Question: When I use "Input Text" to input text in the textbox, sometimes it will occur some error?

But, I just change the "Input Text" to the "Press keys" it will work normally.
Note: XPATH is correct.
Selenium doc:
Input Text-> Types the given text into the text field identified by locator.
Press keys-> Simulates the user pressing key(s) to an element or on the active browser.
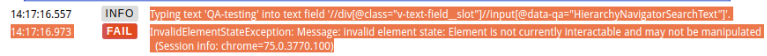
Answer: Basically they are almost identical. Robot Framework uses <URL> that wraps web driver with the keywords "shell". Below you can find some snippet that spots the relevant code from there:
'''
def _input_text_into_text_field(self, locator, text, clear):
element = self.find_element(locator)
if is_truthy(clear):
element.clear()
element.send_keys(text)
def _press_keys(self, locator, parsed_keys):
if is_truthy(locator):
element = self.find_element(locator)
else:
element = None
for parsed_key in parsed_keys:
actions = ActionChains(self.driver)
special_keys = []
for key in parsed_key:
if self._selenium_keys_has_attr(key.original):
special_keys = self._press_keys_special_keys(actions, element, parsed_key,
key, special_keys)
else:
self._press_keys_normal_keys(actions, element, key)
for special_key in special_keys:
self.info('Releasing special key %s.' % special_key.original)
actions.key_up(special_key.converted)
actions.perform()
def _press_keys_normal_keys(self, actions, element, key):
self.info('Sending key%s %s' % (plural_or_not(key.converted), key.converted))
if element:
actions.send_keys_to_element(element, key.converted)
else:
actions.send_keys(key.converted)
def _press_keys_special_keys(self, actions, element, parsed_key, key, special_keys):
if len(parsed_key) == 1 and element:
self.info('Pressing special key %s to element.' % key.original)
actions.send_keys_to_element(element, key.converted)
elif len(parsed_key) == 1 and not element:
self.info('Pressing special key %s to browser.' % key.original)
actions.send_keys(key.converted)
else:
self.info('Pressing special key %s down.' % key.original)
actions.key_down(key.converted)
special_keys.append(key)
return special_keys
'''
So in other words when you call 'Input Text' it first tries to clear the field (unlike when you call 'Press Keys'). But with 'Input Text' you wouldn't be able to generate some key stokes like "Up, Down", etc.
Press Keys, being able to send some "special" keys can generate events against elements which cannot be generated by 'Input Text'. Such events might be handled in some special way on your page under test, so the latter method hypothetically can extend the coverage of your tests (depending on if those events are really treated in any special way in your application).